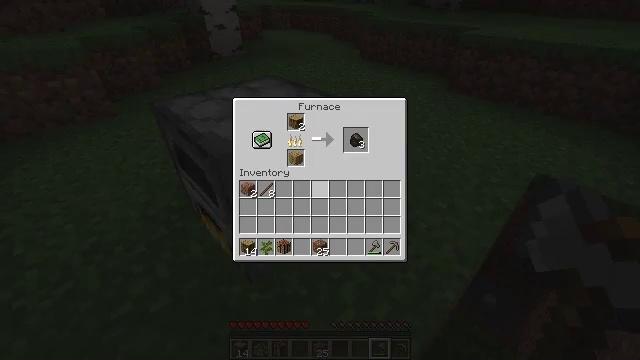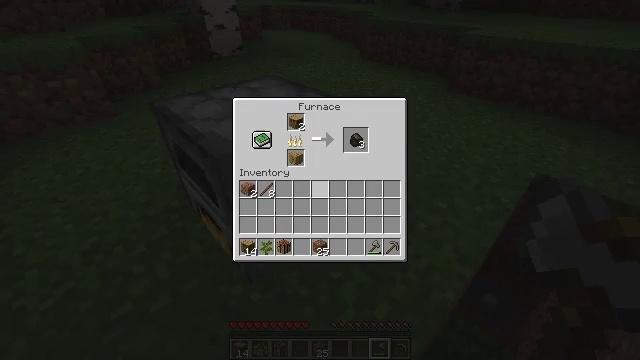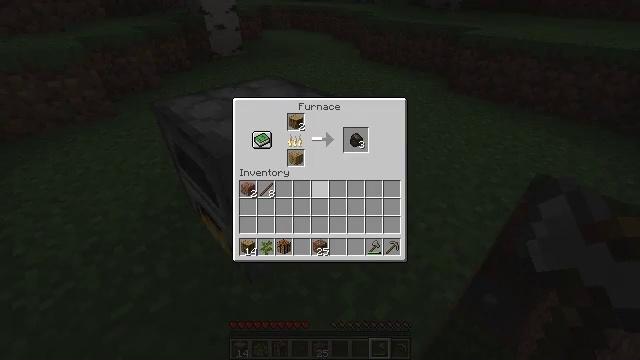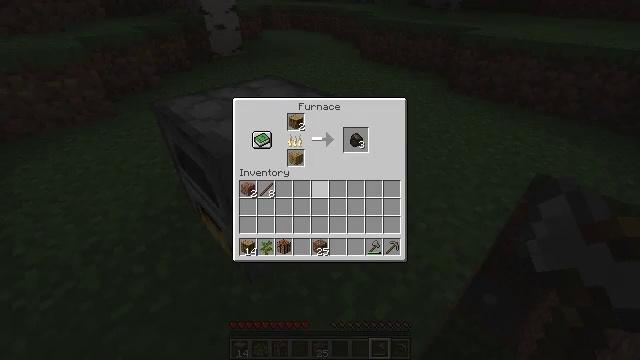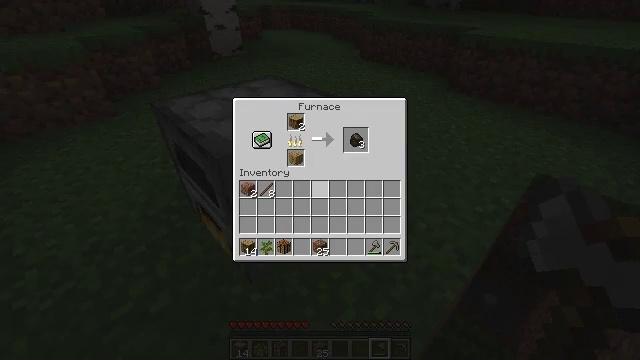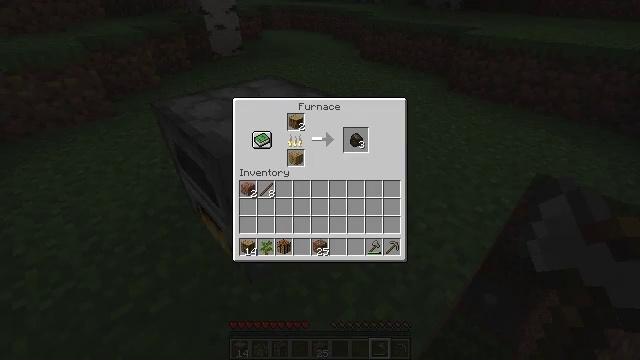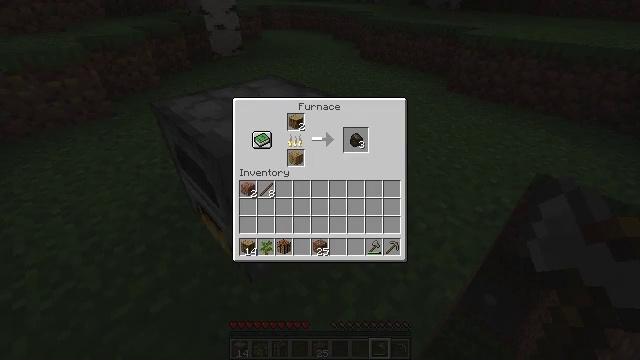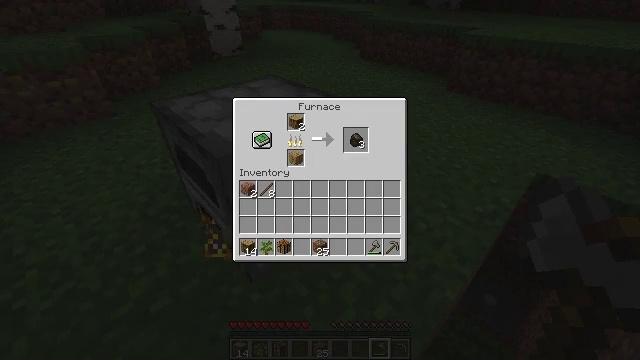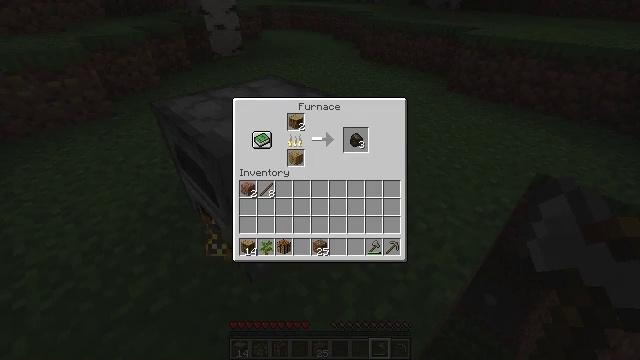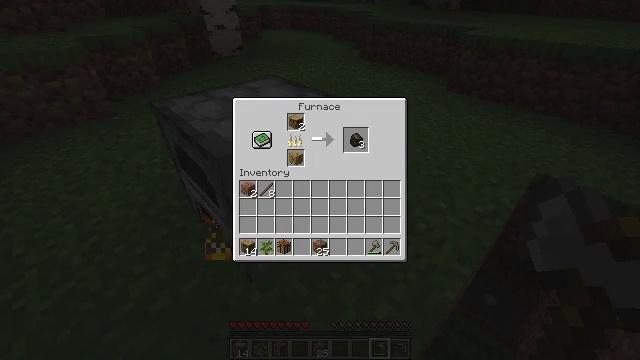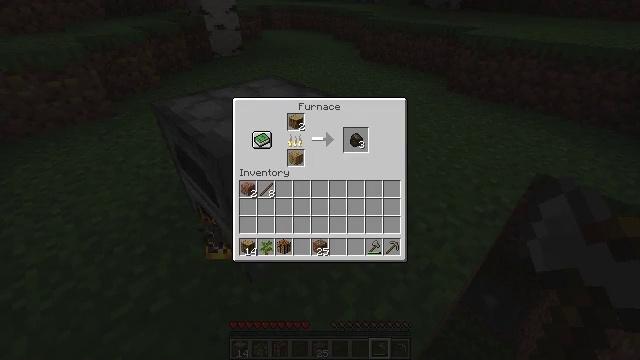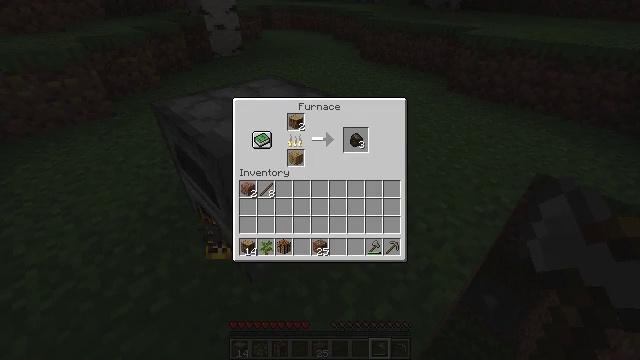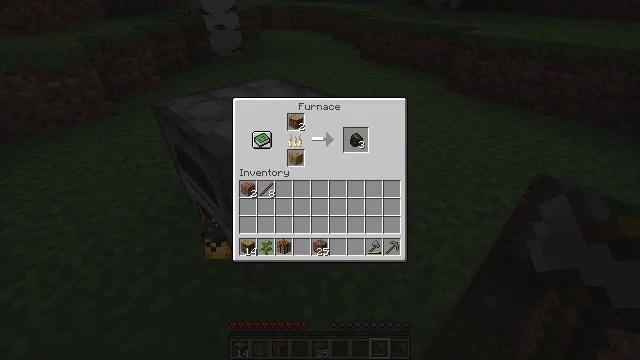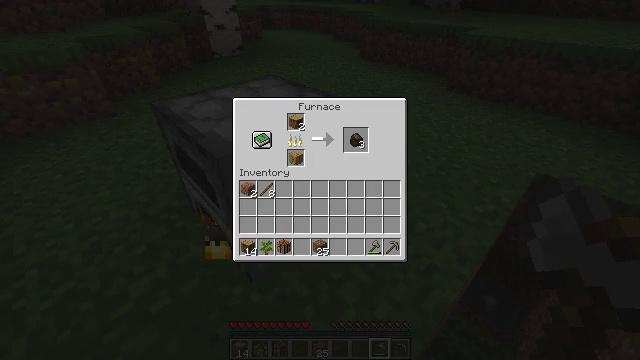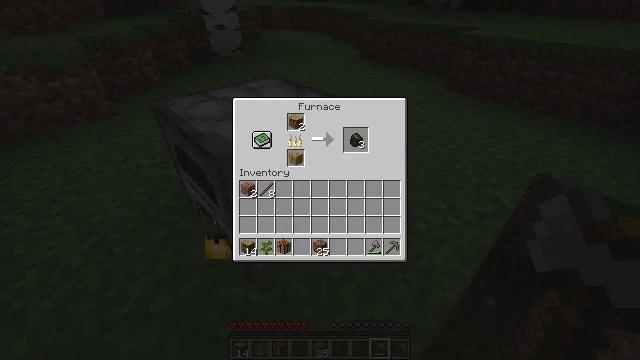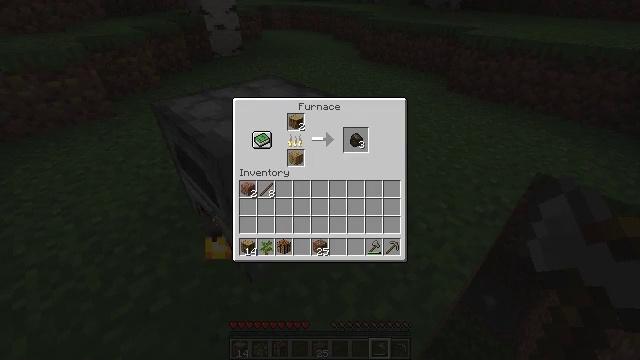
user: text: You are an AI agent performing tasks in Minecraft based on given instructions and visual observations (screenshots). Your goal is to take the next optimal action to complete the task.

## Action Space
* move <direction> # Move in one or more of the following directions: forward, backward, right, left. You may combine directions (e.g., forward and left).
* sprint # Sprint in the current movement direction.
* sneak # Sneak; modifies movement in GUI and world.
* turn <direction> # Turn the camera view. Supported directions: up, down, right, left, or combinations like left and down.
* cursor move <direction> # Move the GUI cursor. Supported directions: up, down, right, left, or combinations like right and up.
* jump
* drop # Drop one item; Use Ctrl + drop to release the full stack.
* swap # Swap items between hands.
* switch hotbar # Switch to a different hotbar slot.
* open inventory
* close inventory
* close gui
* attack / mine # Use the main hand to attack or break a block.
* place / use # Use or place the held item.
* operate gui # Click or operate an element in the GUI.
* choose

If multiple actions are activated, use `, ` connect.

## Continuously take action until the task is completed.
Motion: motion action
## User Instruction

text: Get the furnace back into your inventory.
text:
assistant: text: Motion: no_op
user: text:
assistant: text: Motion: no_op
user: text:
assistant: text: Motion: sneak
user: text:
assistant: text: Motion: sneak
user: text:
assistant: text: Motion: sneak
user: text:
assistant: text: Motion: sneak
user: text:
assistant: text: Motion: sneak
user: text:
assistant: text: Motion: sneak
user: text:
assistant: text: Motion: sneak
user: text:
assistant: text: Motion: sneak
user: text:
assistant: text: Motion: sneak
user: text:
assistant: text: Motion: sneak
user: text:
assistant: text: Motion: sneak
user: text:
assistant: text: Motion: sneak
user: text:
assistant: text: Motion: sneak
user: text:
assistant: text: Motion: sneak
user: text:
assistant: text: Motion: sneak
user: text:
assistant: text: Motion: sneak
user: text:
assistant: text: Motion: sneak
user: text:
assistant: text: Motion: sneak
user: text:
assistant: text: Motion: sneak
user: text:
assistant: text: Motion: sneak
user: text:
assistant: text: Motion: sneak
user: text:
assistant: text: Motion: sneak
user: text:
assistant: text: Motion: sneak
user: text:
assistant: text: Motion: sneak, cursor move left
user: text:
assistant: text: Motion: sneak, cursor move left and down
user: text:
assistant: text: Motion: sneak, cursor move left
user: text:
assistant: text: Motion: sneak, cursor move left
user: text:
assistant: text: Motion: sneak